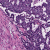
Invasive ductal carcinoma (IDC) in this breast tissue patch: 1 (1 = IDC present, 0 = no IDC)